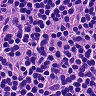
Metastatic tissue present: no